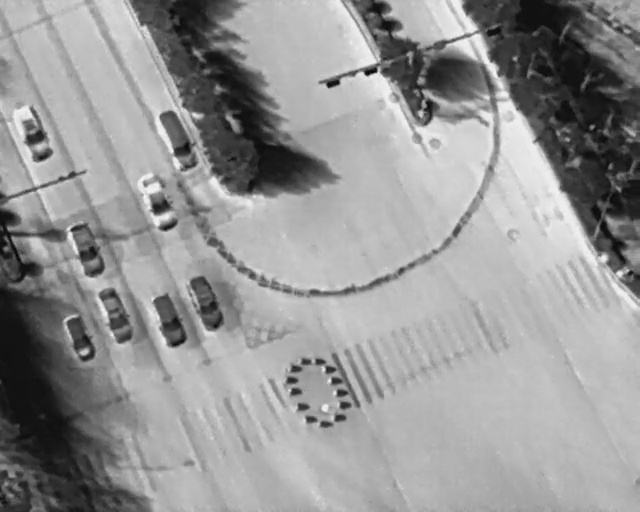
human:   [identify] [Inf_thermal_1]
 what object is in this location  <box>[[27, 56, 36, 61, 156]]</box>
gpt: <ref>1 medium car at the center</ref>